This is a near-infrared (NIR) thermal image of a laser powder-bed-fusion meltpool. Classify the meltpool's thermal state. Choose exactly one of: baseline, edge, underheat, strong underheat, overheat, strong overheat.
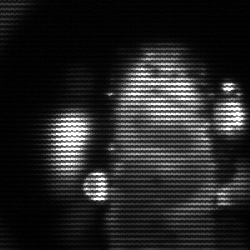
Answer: strong underheat